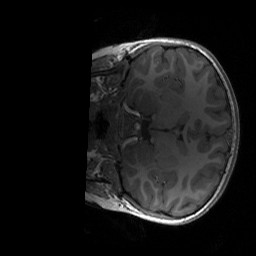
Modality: T1w
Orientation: coronal
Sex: female
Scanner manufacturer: siemens
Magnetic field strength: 3 T
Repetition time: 1.9 s
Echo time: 0.00243 s